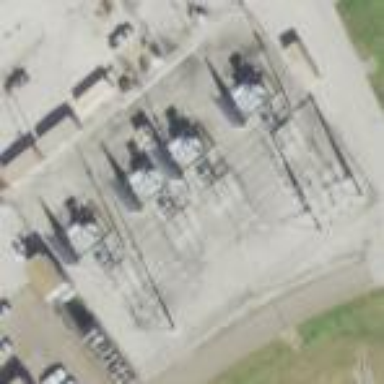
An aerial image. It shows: Fenced power substation at the transmission level.